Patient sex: F
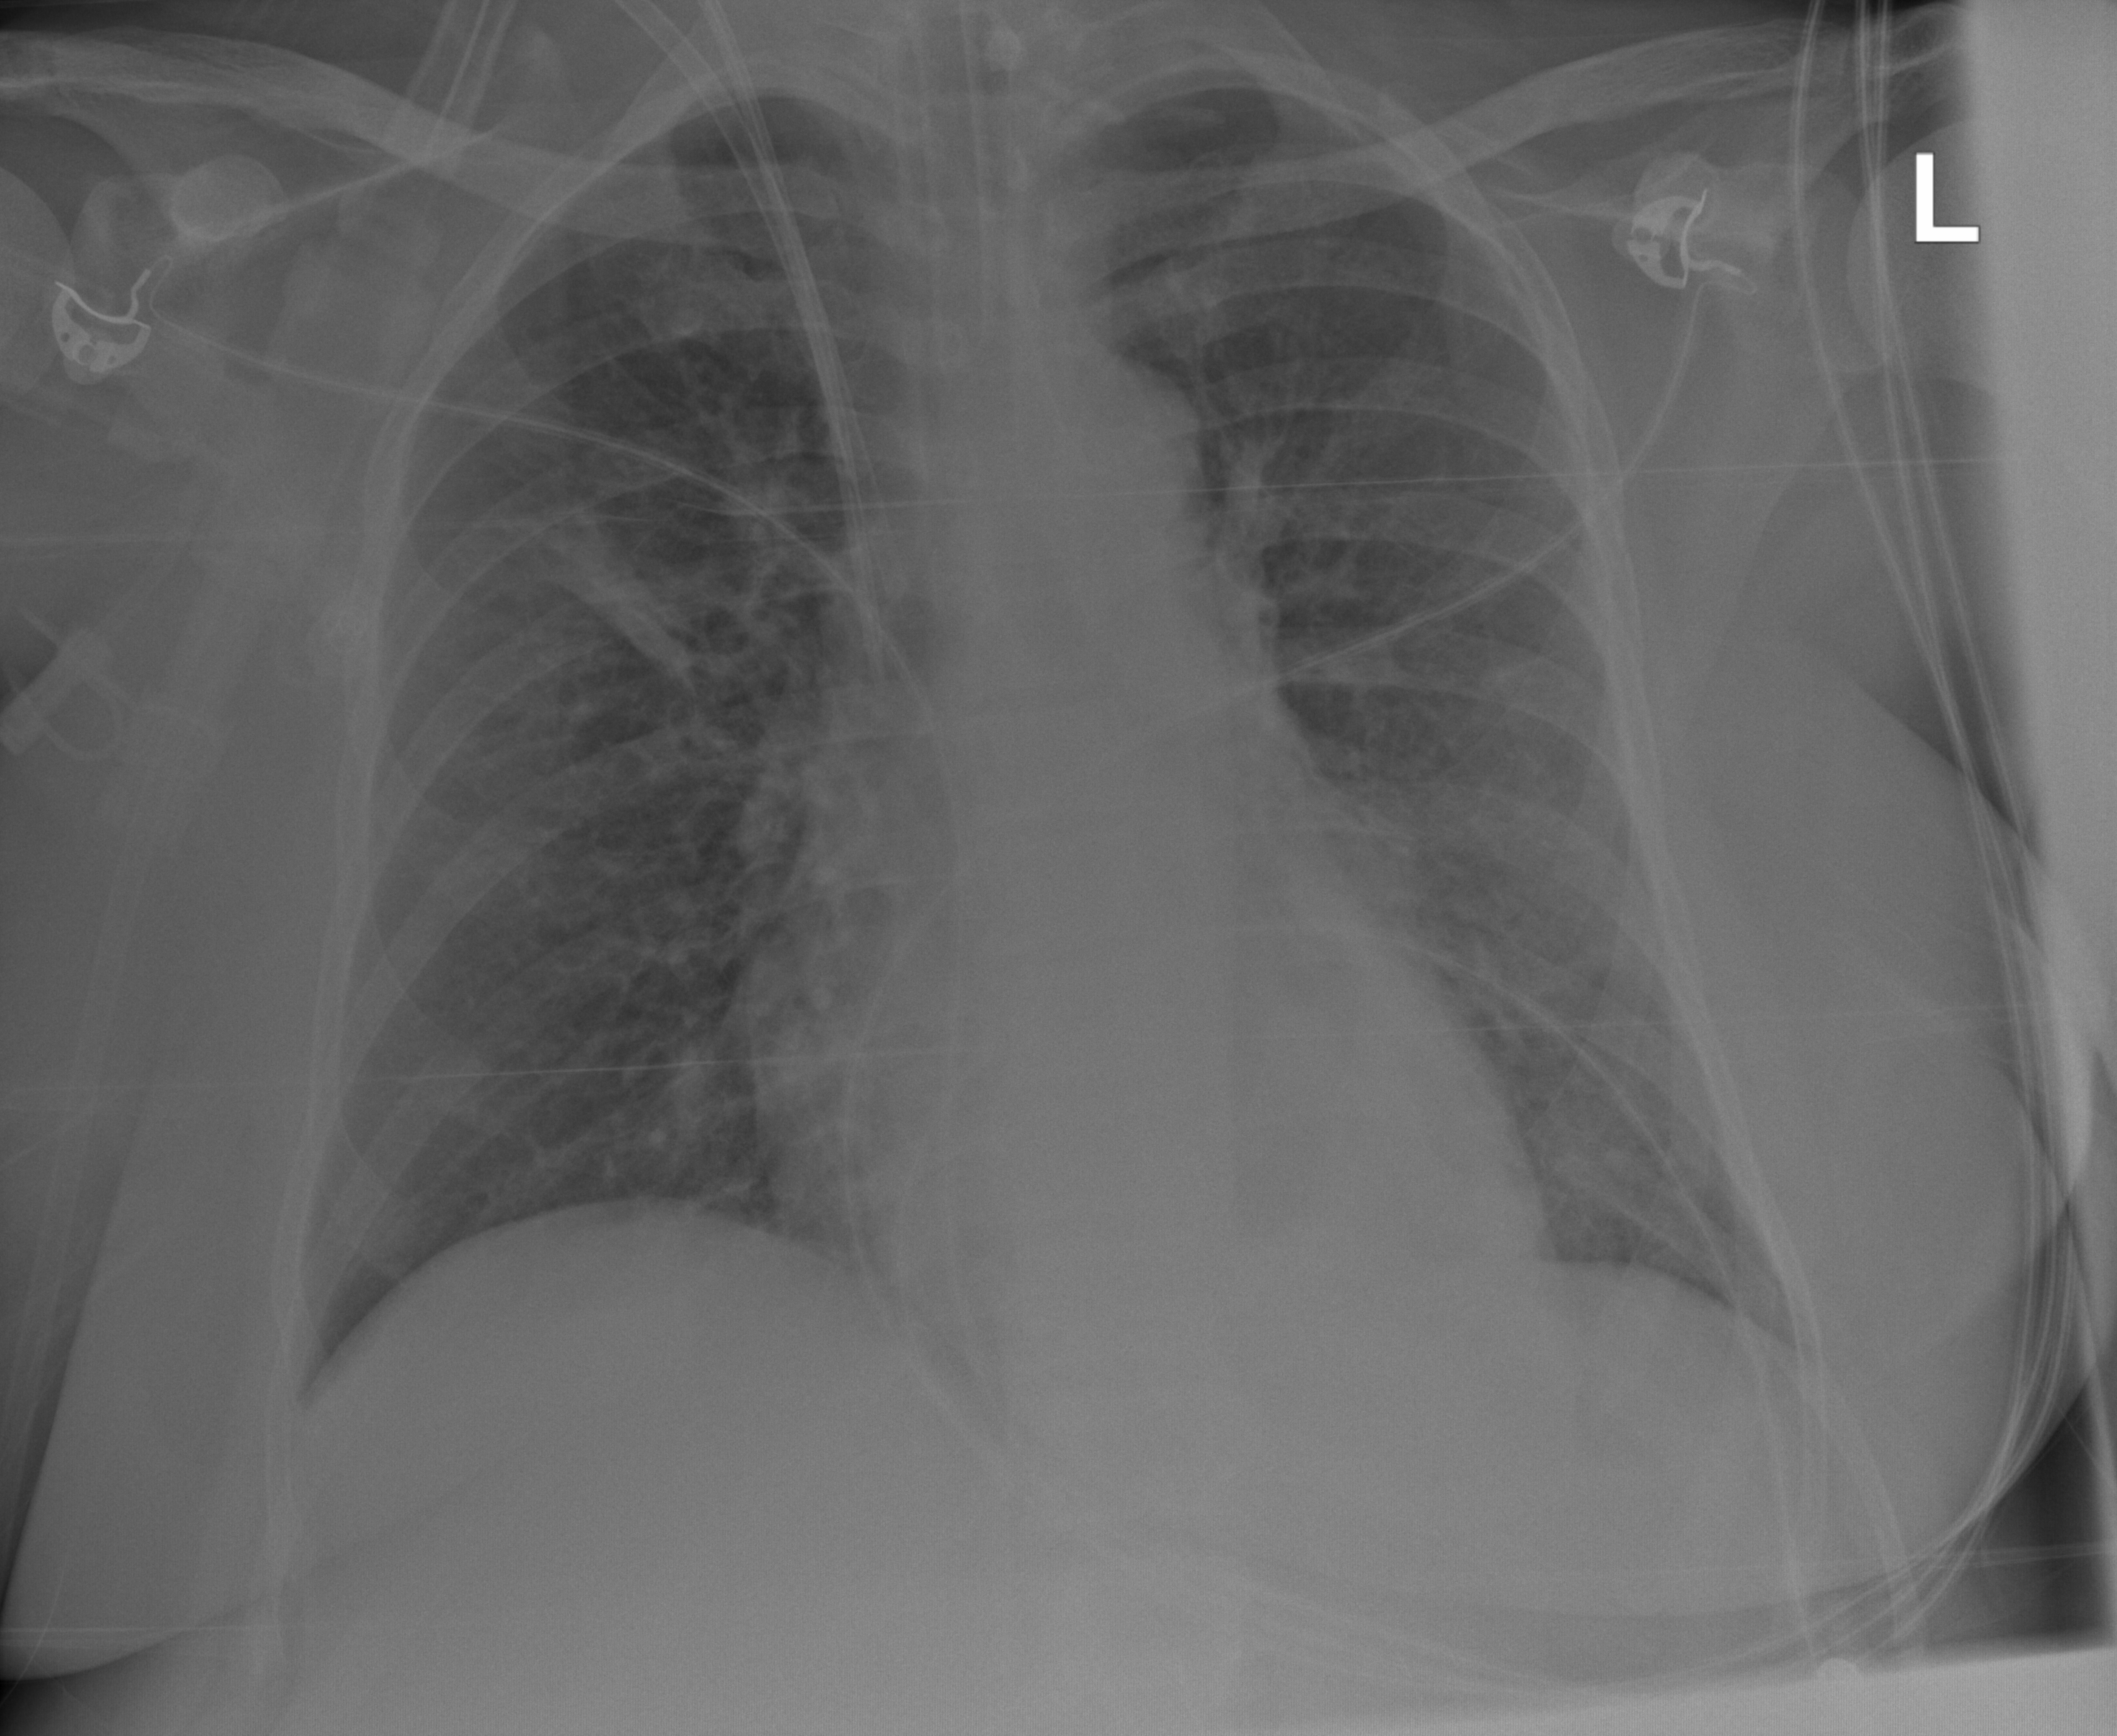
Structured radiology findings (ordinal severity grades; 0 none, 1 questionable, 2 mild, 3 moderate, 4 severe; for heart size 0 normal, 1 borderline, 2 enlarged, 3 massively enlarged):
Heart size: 0
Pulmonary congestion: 0
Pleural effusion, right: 0
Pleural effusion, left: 0
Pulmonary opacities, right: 0
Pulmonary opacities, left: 1
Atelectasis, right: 2
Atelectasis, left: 2